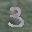
Label: 3